Question: My tif file is indexed 8 bpp and was saved with a colormap.
Is there any way to recover that colormap from the file in C#?
At default, picturebox automatically displays the colormap like this as far left and right represent 0 and 255.

I searched for it all over internet in vain.
If there is no way to do this, how can somebody decide a color in a pixel of indexed 8 bpp image?
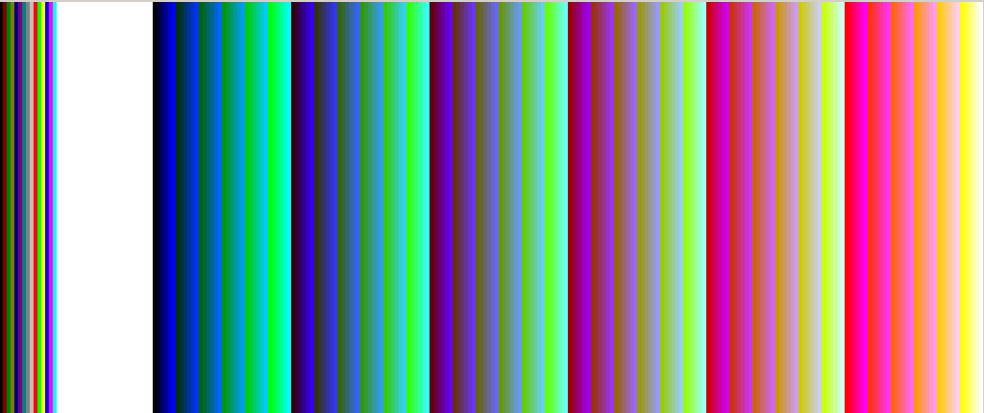
Answer: Assuming you want to edit the color map, you can simply modify the image's palette:
'''
System.Drawing.Image image = Image.FromFile(@"Q:\my_image.tif");
System.Drawing.Imaging.ColorPalette palette = image.Palette;
//...palette.Entries is simply an array of System.Drawing.Color, modify to suit
//crucial step - palette was retrieved as a copy, so
//it is necessary to store the copy back to the image
image.Palette = palette;
'''
If you save the image back out as a tiff, the modified palette goes with it.